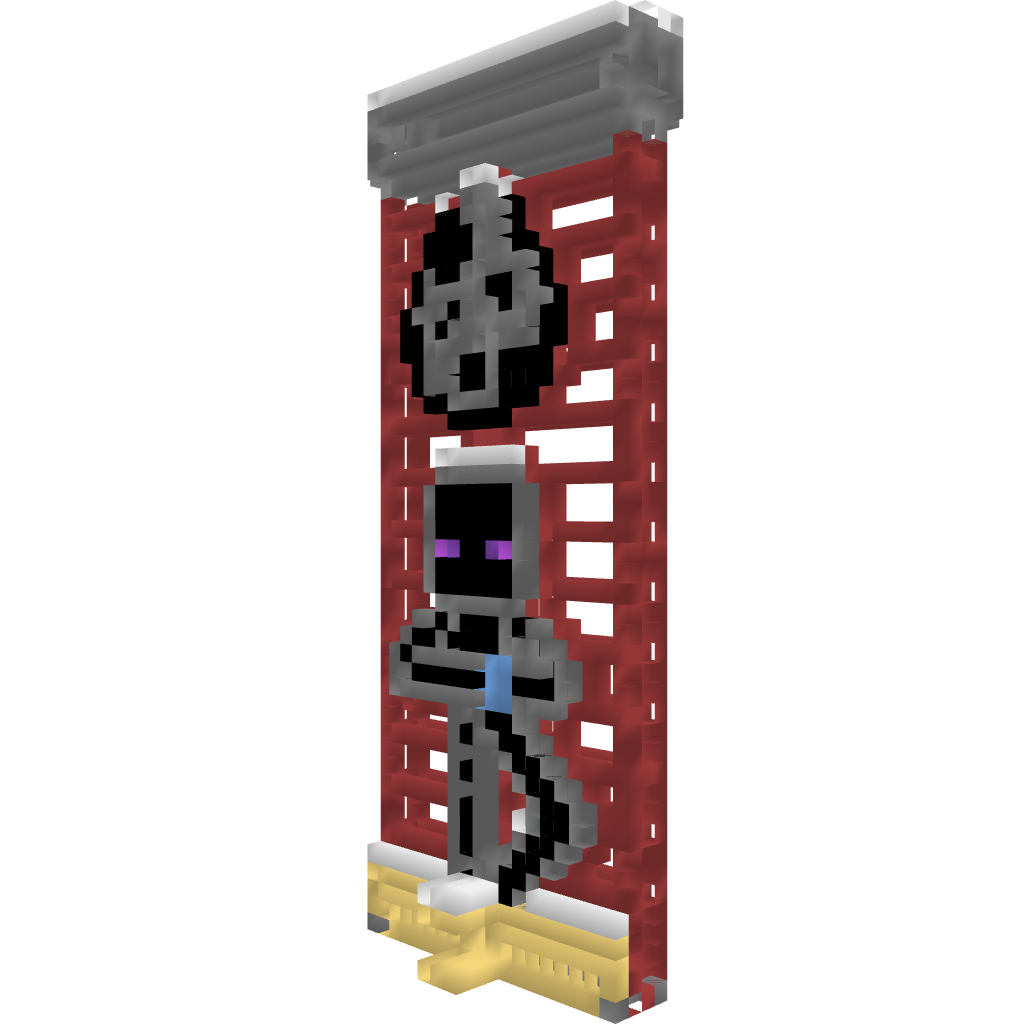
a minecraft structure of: Enderman farm high quality